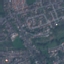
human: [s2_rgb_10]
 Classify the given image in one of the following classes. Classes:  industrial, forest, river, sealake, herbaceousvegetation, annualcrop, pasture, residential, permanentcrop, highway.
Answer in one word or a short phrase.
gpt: Residential